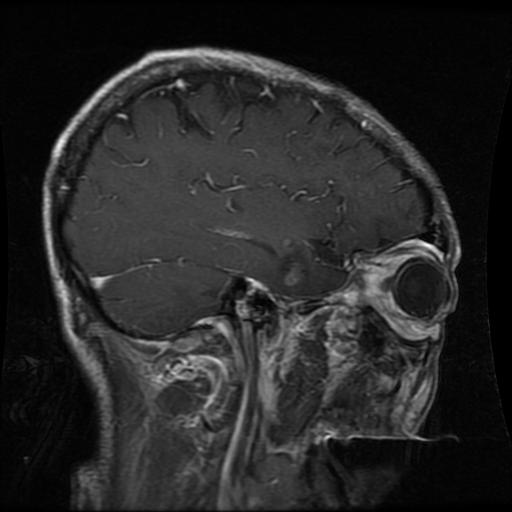
Label: glioma